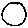
Label: circle